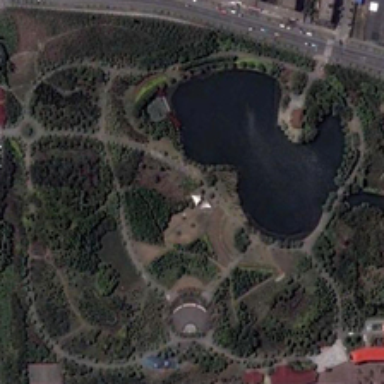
Three roads are around a park with many green trees and a pond .